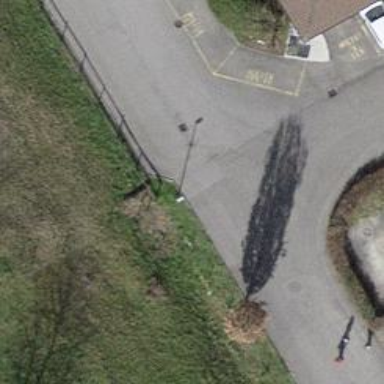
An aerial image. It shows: Asphalt road in residential area.